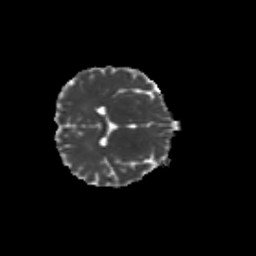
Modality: MD
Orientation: axial
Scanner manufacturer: siemens
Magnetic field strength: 3 T
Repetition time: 9.2 s
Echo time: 0.084 s